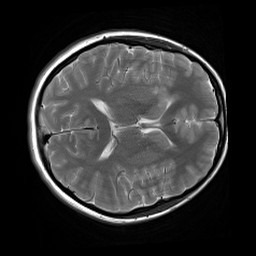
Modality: T2w
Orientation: axial
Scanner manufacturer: siemens
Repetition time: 3.9 s
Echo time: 0.076 s